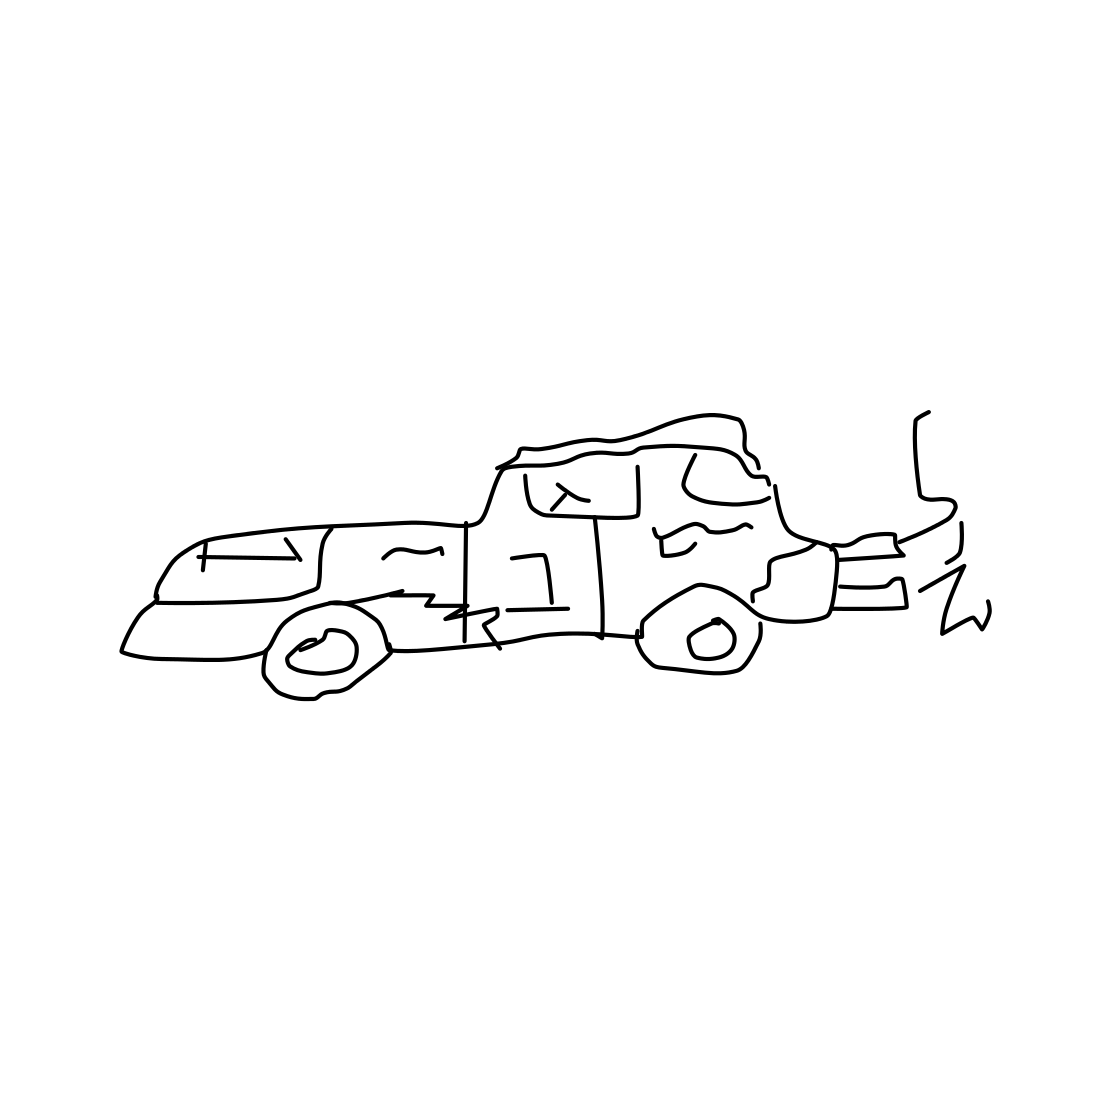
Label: race car